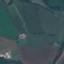
Land use / land cover class: Pasture